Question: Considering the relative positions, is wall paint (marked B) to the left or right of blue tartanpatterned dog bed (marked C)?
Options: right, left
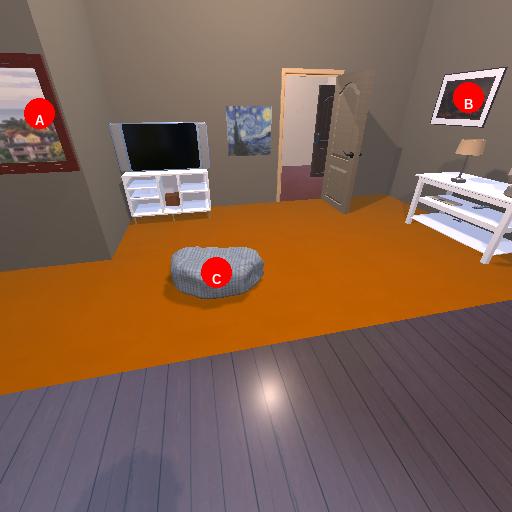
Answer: right